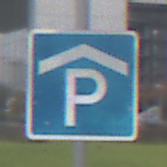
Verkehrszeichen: Parkhaus
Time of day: Midday
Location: Outdoor (Suburban)
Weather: Overcast
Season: NotSpecified
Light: Natural